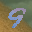
Label: 9